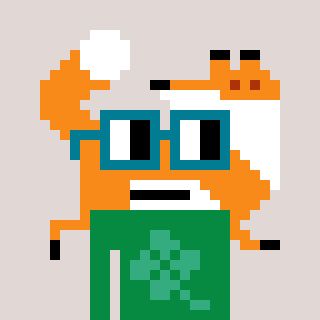
a pixel art character with square dark green glasses, a fox-shaped head and a green-colored body on a warm background